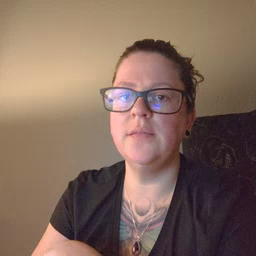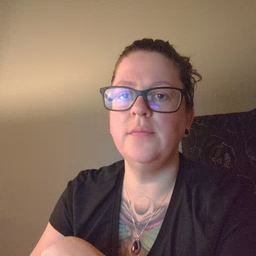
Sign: cow